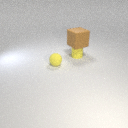
small yellow rubber sphere to the left of small yellow rubber cylinder